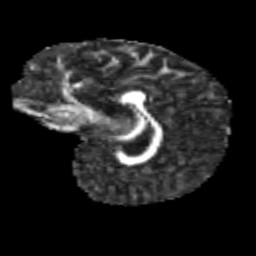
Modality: FA
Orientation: sagittal
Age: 12
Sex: female
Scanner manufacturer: siemens
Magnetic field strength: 3 T
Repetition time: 3.8 s
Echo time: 0.07 s